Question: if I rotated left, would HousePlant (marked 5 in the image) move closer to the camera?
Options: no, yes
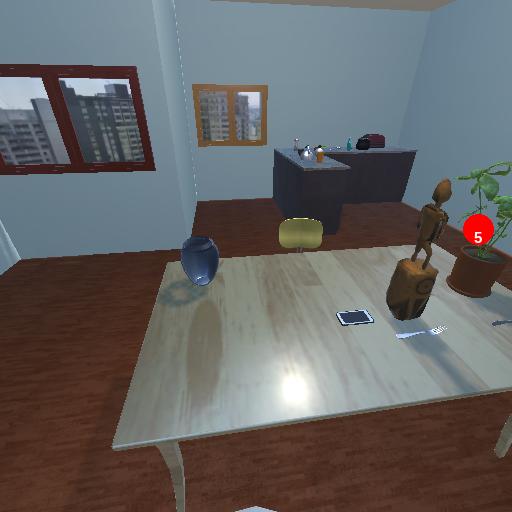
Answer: no